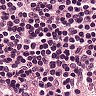
Metastatic tissue present: no